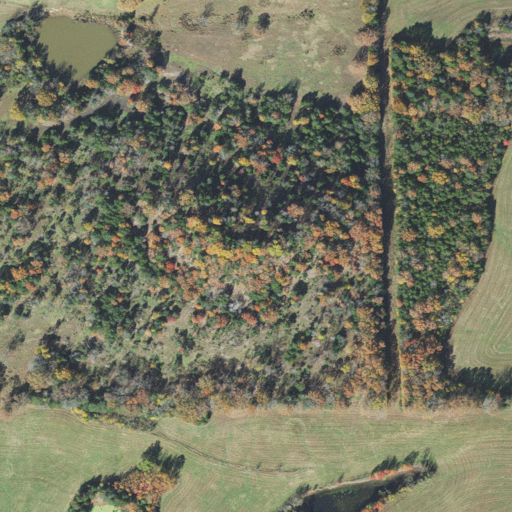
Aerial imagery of mountain in Arkansas named Blue Mountain Knob containing pasture, mixed forest, deciduous forest, grassland, evergreen forest, and open water